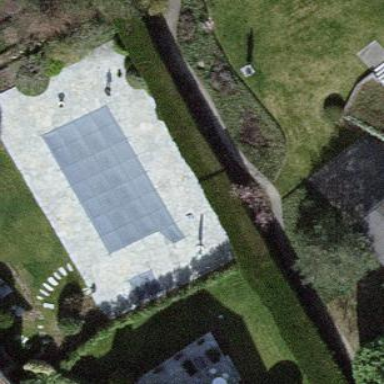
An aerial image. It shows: Swimming pool located in leisure land.